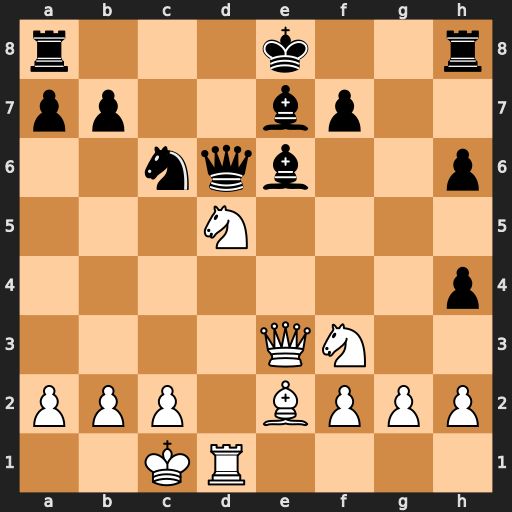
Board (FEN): r3k2r/pp2bp2/2nqb2p/3N4/7p/4QN2/PPP1BPPP/2KR4
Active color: w
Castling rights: kq
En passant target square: -
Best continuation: Nf6+ Kf8 Rxd6